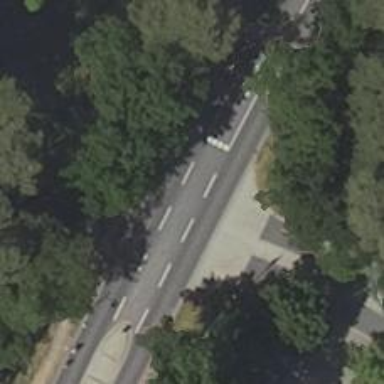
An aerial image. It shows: Secondary road with asphalt surface.